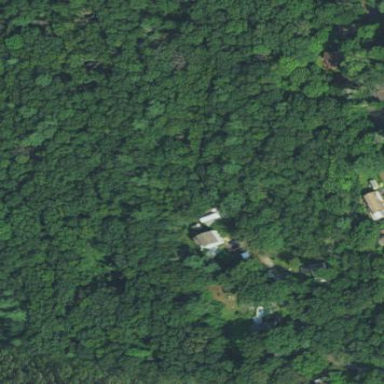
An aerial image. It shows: Mixed woodland with various types of leaves.